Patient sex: M
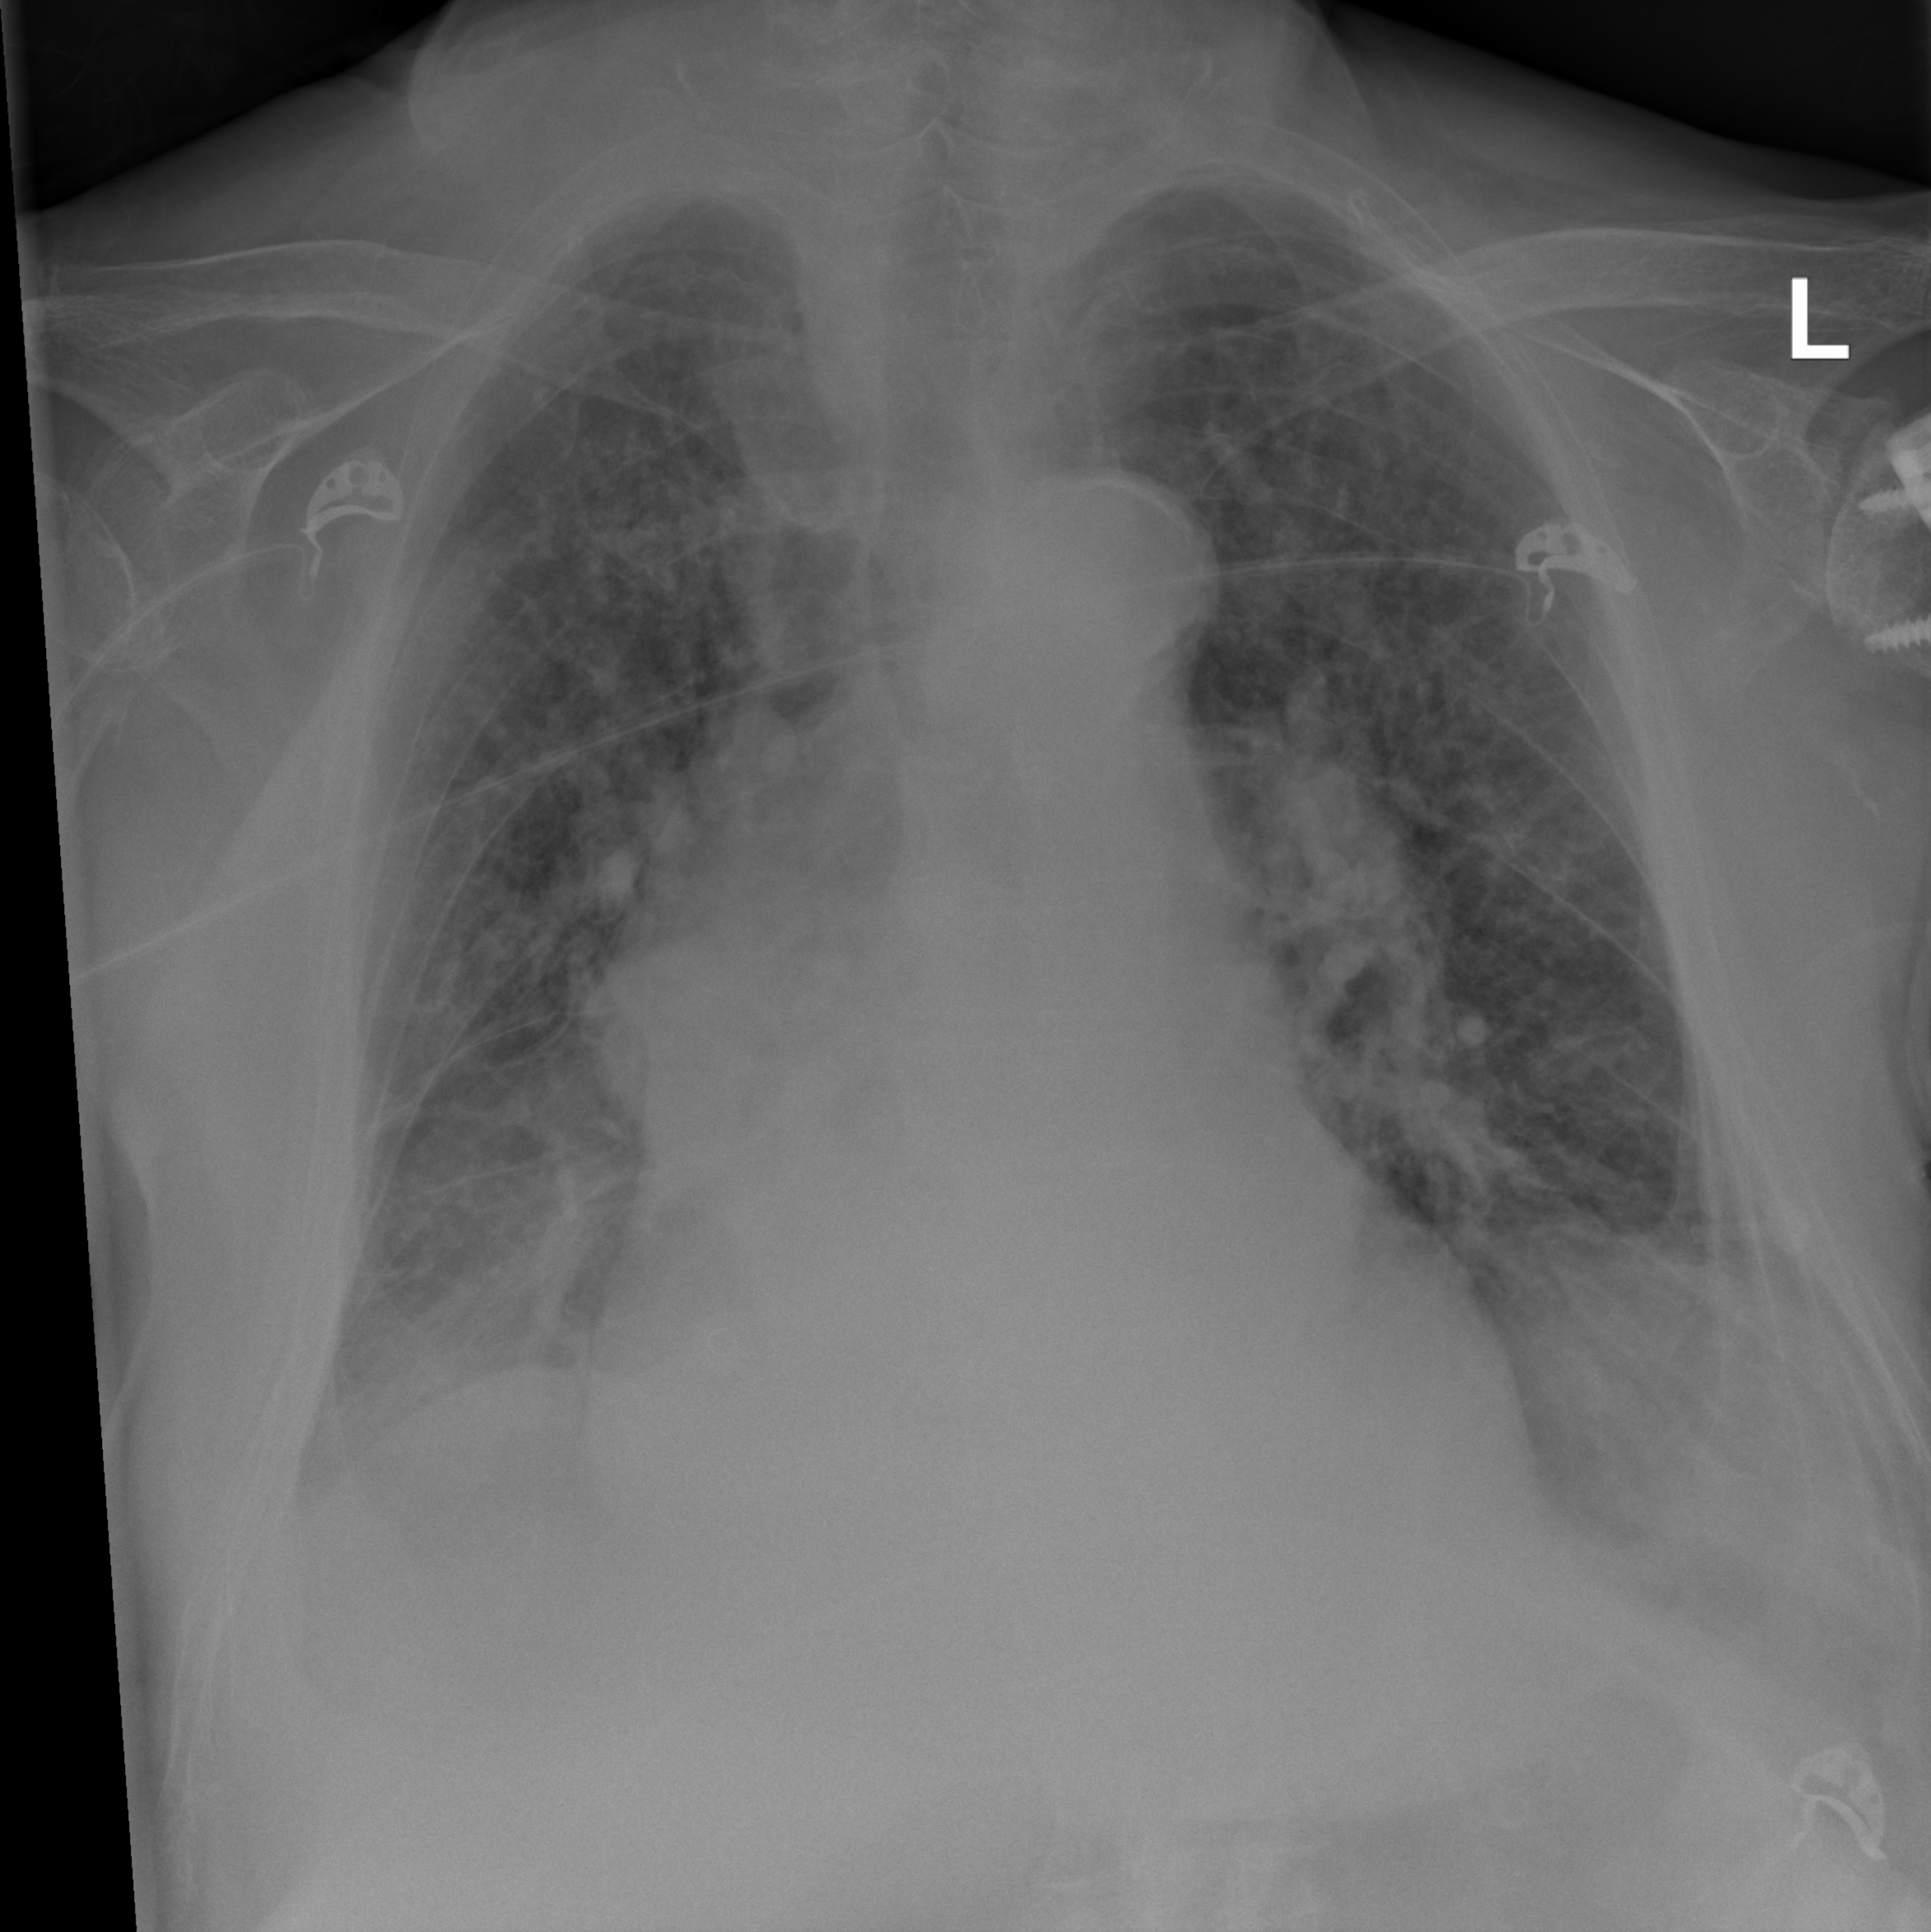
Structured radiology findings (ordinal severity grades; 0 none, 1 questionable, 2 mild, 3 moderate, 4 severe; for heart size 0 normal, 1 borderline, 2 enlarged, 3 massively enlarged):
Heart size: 2
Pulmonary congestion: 3
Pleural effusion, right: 0
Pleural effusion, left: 0
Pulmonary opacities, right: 3
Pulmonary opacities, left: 2
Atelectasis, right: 2
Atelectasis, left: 2